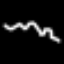
Label: squiggle